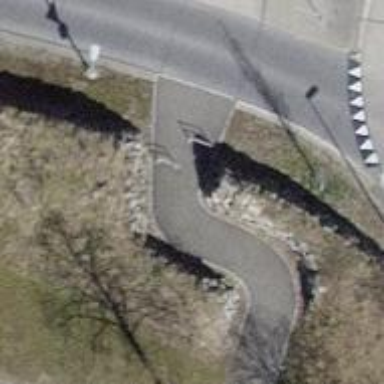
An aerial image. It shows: Cycle barrier.